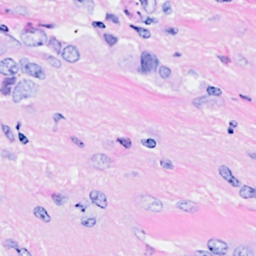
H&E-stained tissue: Breast